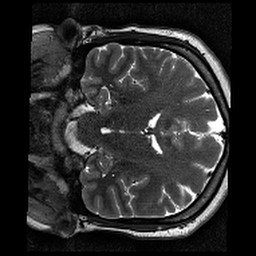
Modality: T2w
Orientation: coronal